Question: I am using a FAB(Floating action button) and a 'ViewPager' that has a list inside a fragment.
The 'ViewPager' stops due to the FAB block and each are blocks the 'ViewPager' being on top of the FAB

'''
<LinearLayout xmlns:android="http://schemas.android.com/apk/res/android"
xmlns:tools="http://schemas.android.com/tools"
xmlns:fab="http://schemas.android.com/apk/res-auto"
android:layout_width="match_parent"
android:layout_height="match_parent"
android:orientation="vertical"
android:fitsSystemWindows="true">
<com.astuetz.PagerSlidingTabStrip
android:id="@+id/tabs"
android:layout_width="match_parent"
android:layout_height="?attr/actionBarSize"
android:layout_gravity="top|center"/>
<android.support.v4.view.ViewPager
android:id="@+id/pager"
android:layout_width="match_parent"
android:layout_height="match_parent"
android:layout_weight="1"
tools:context=".MainActivity"/>
<com.melnykov.fab.FloatingActionButton
android:id="@+id/fab"
android:layout_width="wrap_content"
android:layout_height="wrap_content"
android:layout_gravity="bottom|center"
android:layout_margin="16dp"
android:src="@drawable/ic_add_white_18dp"
fab:fab_colorNormal="#2E972E"/>
</LinearLayout>
'''
'''
<?xml version="1.0" encoding="utf-8"?>
<FrameLayout xmlns:android="http://schemas.android.com/apk/res/android"
xmlns:fab="http://schemas.android.com/apk/res-auto"
android:layout_width="match_parent"
android:layout_height="match_parent">
<ListView
android:id="@+id/dribbbleFeedListView"
android:layout_width="match_parent"
android:layout_height="match_parent"
android:divider="@null"
android:dividerHeight="0dp"/>
</FrameLayout>
'''
So how can I get the FAB to appear fixed over the sliding 'ViewPager' views?
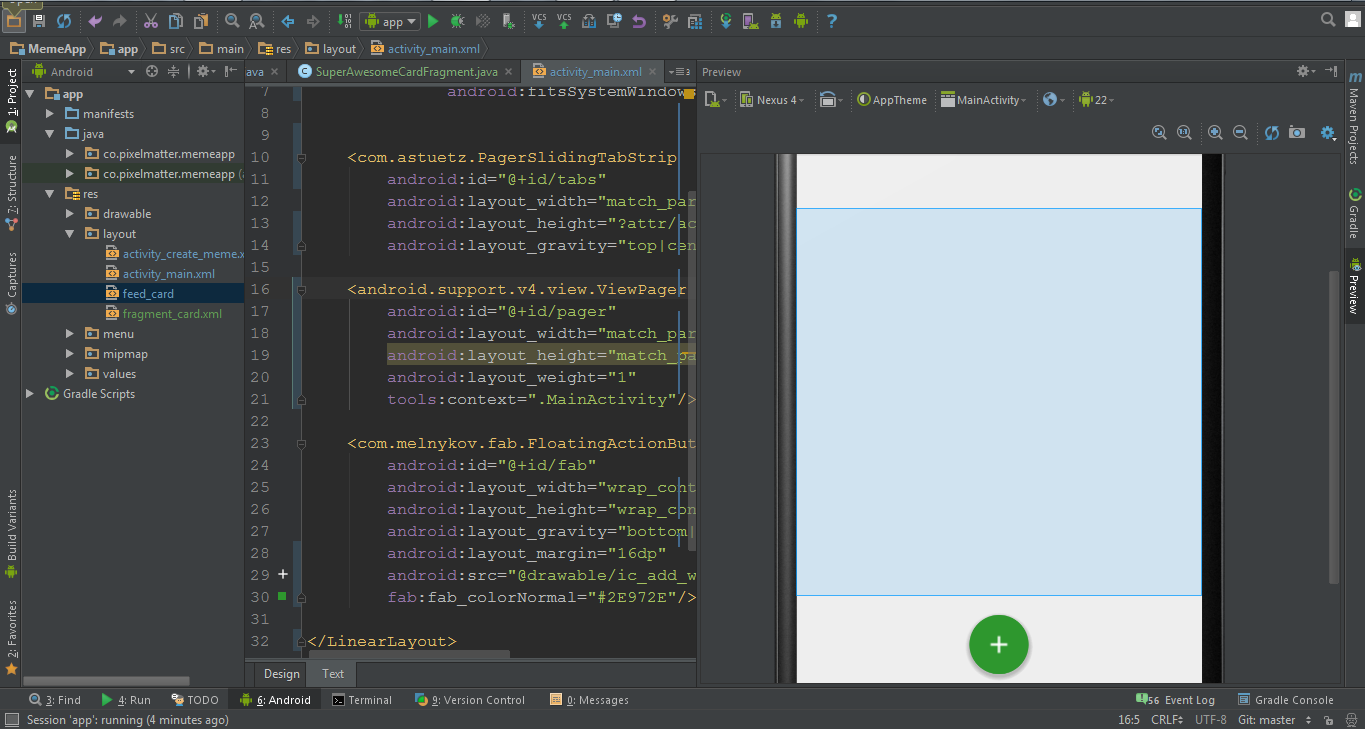
Answer: You need a 'FrameLayout'. In a 'FrameLayout', the children are overlapped on top of each other with the last child being at the topmost.
'''
<FrameLayout xmlns:android="http://schemas.android.com/apk/res/android"
xmlns:tools="http://schemas.android.com/tools"
xmlns:fab="http://schemas.android.com/apk/res-auto"
android:layout_width="match_parent"
android:layout_height="match_parent"
android:fitsSystemWindows="true">
<LinearLayout
android:layout_width="match_parent"
android:layout_height="match_parent"
android:orientation="vertical">
<com.astuetz.PagerSlidingTabStrip
android:id="@+id/tabs"
android:layout_width="match_parent"
android:layout_height="?attr/actionBarSize"
android:layout_gravity="top|center"/>
<android.support.v4.view.ViewPager
android:id="@+id/pager"
android:layout_width="match_parent"
android:layout_height="match_parent"
android:layout_weight="1"
tools:context=".MainActivity"/>
</LinearLayout>
<com.melnykov.fab.FloatingActionButton
android:id="@+id/fab"
android:layout_width="wrap_content"
android:layout_height="wrap_content"
android:layout_gravity="bottom|center"
android:layout_margin="16dp"
android:src="@drawable/ic_add_white_18dp"
fab:fab_colorNormal="#2E972E"/>
</FrameLayout>
'''